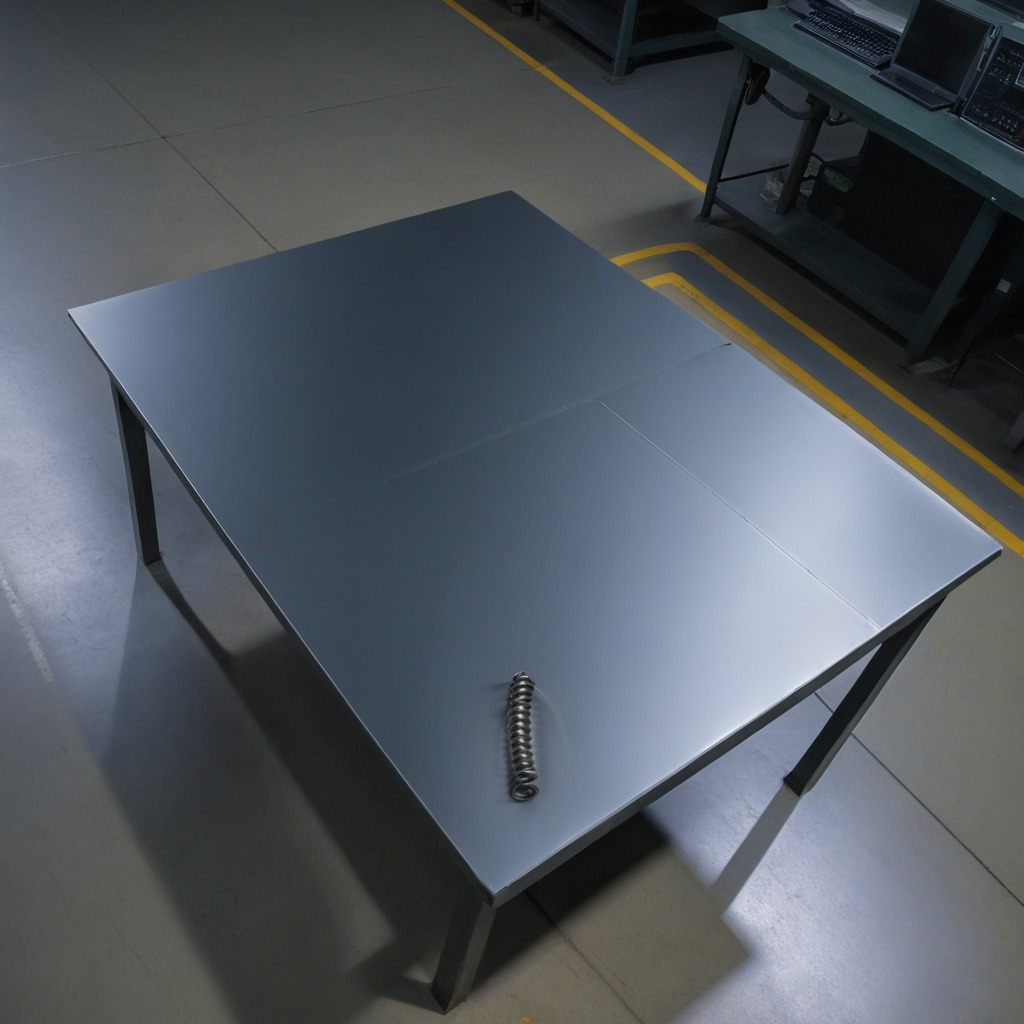
A coiled metal spring is lying on a clean empty table in a basement in the evening soft directional lighting on the tabletop realistic grain studio-quality clarity centered framing